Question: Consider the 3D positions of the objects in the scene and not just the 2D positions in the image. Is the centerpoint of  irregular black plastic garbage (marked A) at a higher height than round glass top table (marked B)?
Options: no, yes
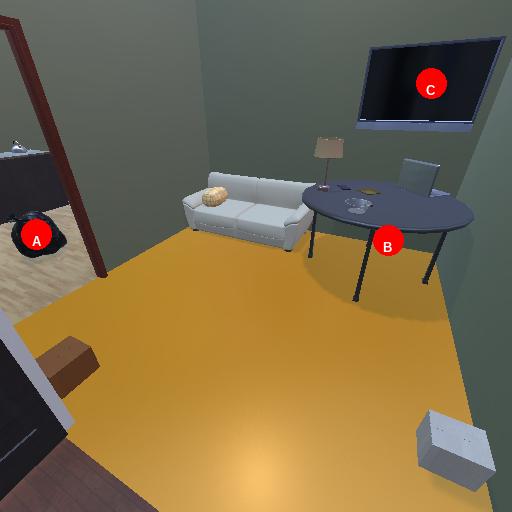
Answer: no